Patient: sex M, age 76
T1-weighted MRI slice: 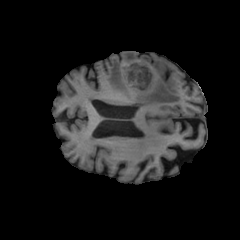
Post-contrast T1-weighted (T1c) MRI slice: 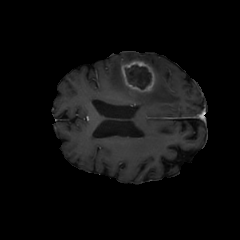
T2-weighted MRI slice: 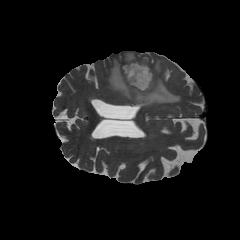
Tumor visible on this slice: yes
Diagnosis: Glioblastoma, IDH-wildtype
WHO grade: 4